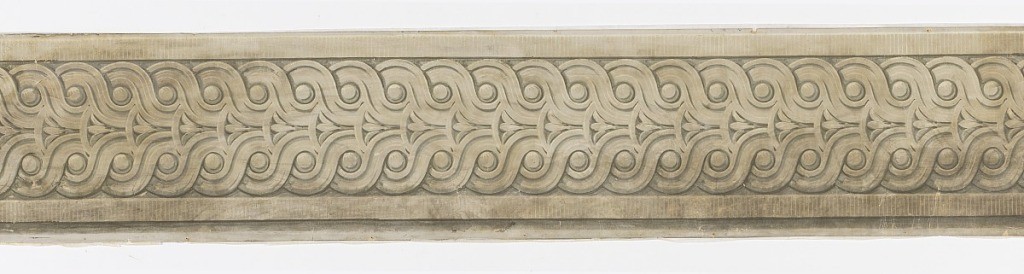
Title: Frieze
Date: ca. 1860
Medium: Block-printed on continuous paper
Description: Guilloche; green on pale green field.